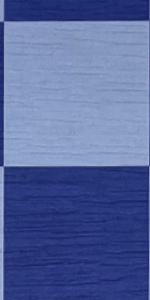
Label: Empty